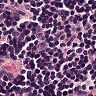
Metastatic tissue present: no